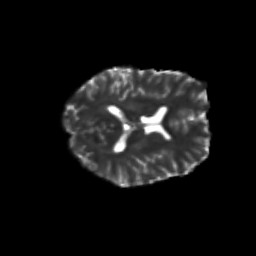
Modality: T2w
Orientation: axial
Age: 25
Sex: female
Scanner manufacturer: siemens
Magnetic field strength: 3 T
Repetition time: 3.5 s
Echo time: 0.125 s